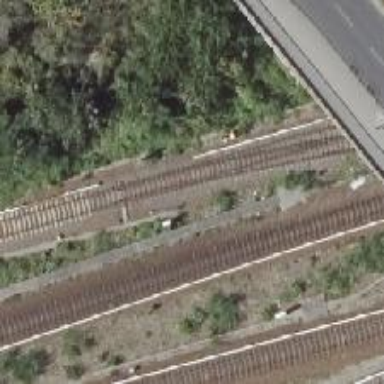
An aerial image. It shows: Light rail electrified railway.